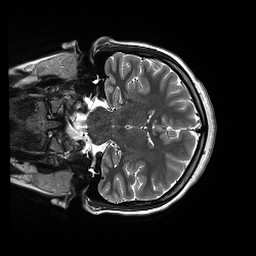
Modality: T2w
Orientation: coronal
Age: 19
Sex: female